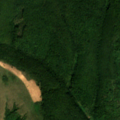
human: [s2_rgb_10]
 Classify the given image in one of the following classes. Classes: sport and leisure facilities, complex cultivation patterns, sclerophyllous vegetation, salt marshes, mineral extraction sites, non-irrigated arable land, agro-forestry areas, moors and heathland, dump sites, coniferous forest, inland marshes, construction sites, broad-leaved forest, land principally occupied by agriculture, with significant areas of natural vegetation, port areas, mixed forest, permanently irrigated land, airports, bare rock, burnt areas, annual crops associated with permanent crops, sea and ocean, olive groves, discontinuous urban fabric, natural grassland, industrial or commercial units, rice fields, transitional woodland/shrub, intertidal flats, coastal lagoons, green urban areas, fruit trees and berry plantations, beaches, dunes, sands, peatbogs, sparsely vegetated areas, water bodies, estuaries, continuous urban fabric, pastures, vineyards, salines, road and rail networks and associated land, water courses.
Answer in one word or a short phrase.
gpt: pastures, land principally occupied by agriculture, with significant areas of natural vegetation, broad-leaved forest